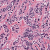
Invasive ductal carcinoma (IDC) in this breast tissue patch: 1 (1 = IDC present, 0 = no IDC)